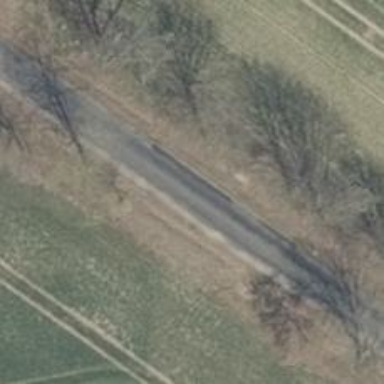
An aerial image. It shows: Secondary road with asphalt surface.